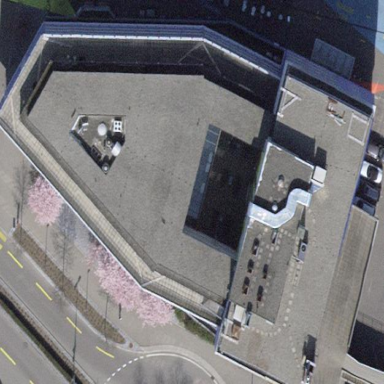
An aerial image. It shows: Grey roof hotel with blue-colored building.